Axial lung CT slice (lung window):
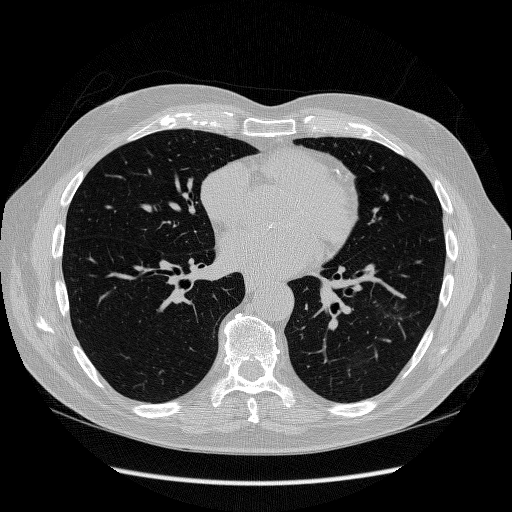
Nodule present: no